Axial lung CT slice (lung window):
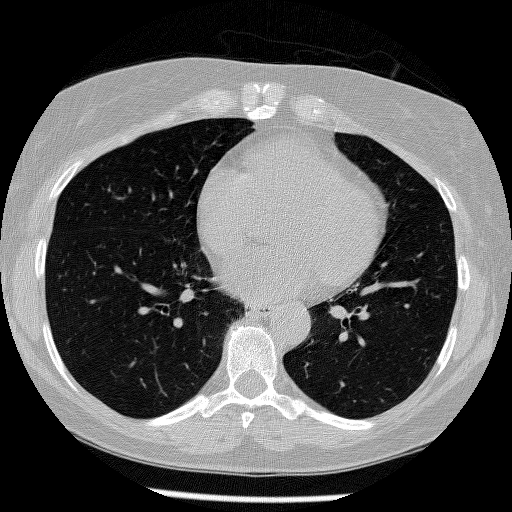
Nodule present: no